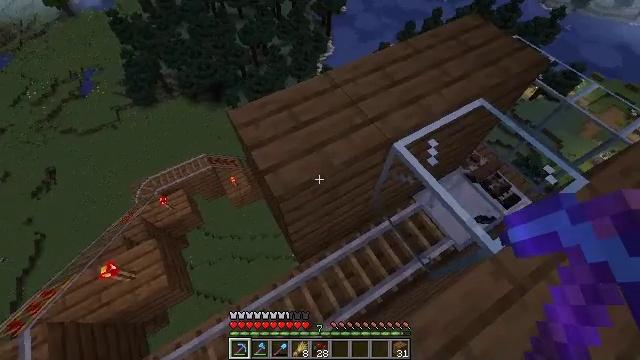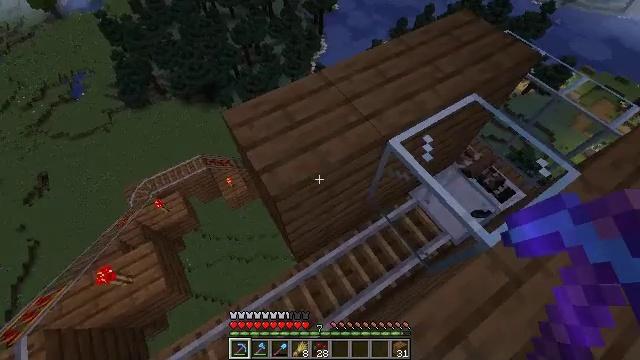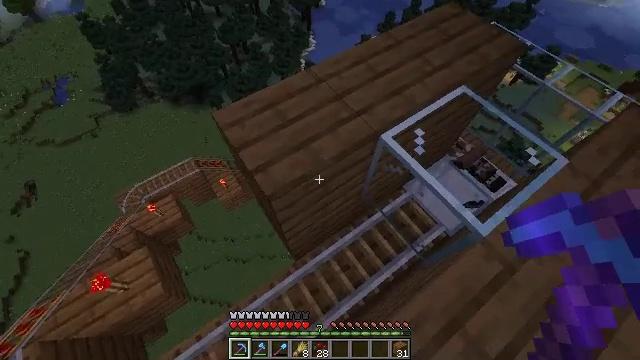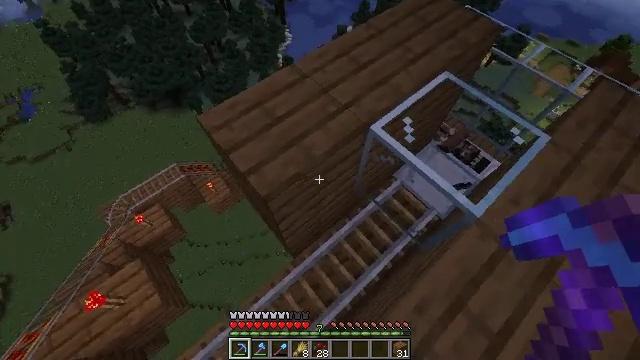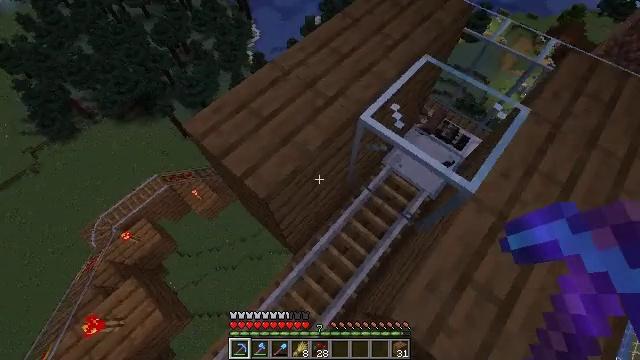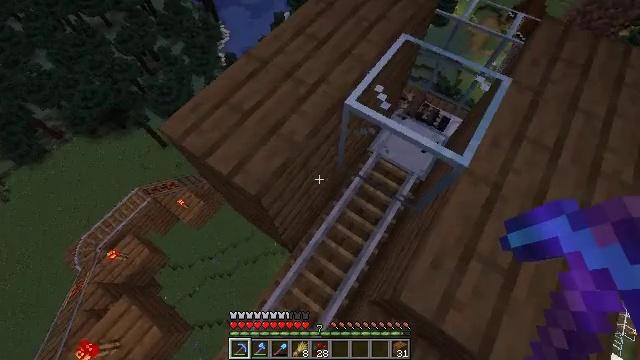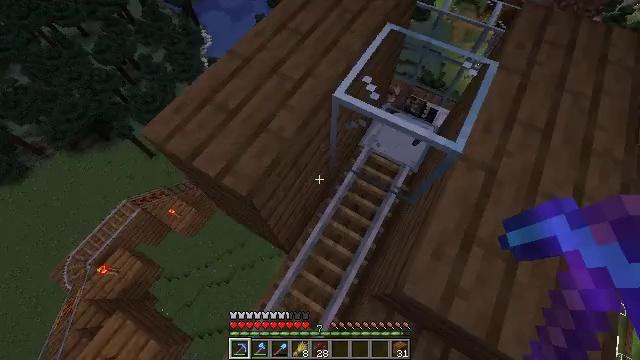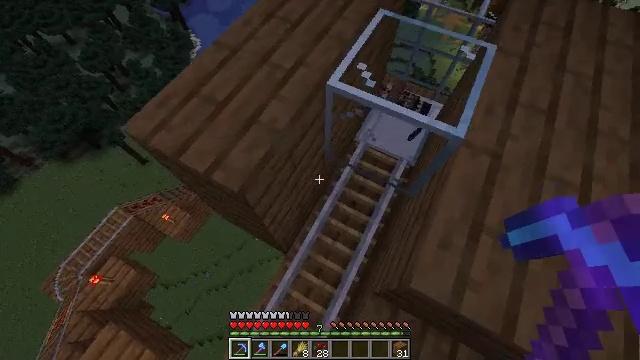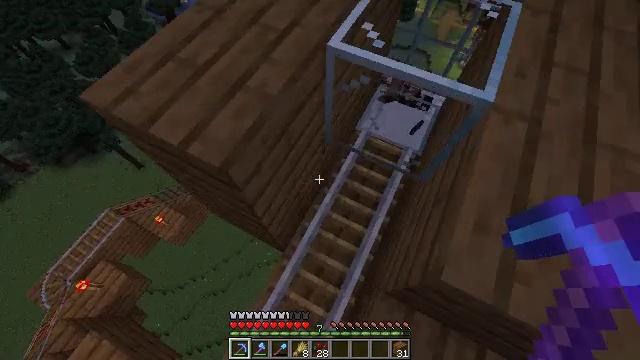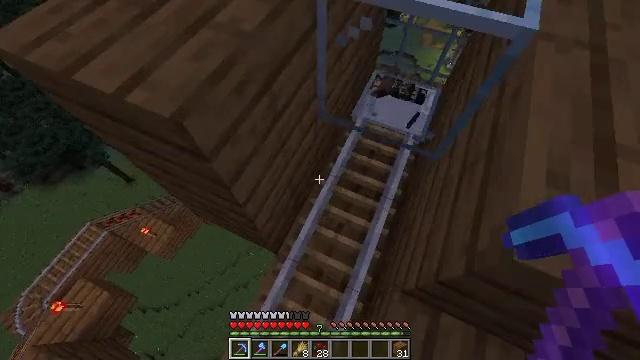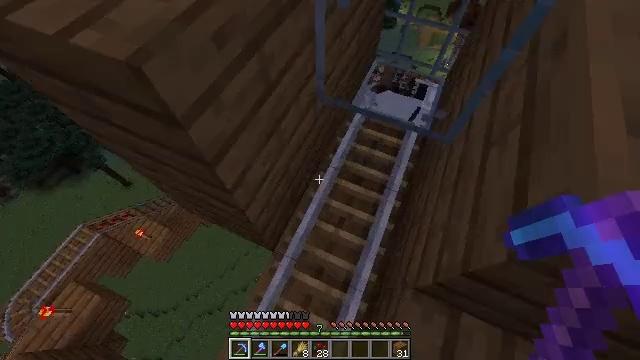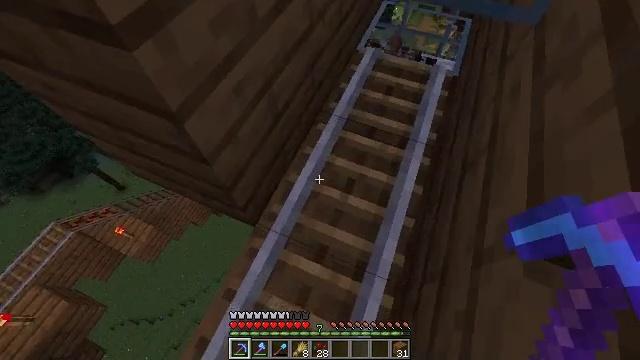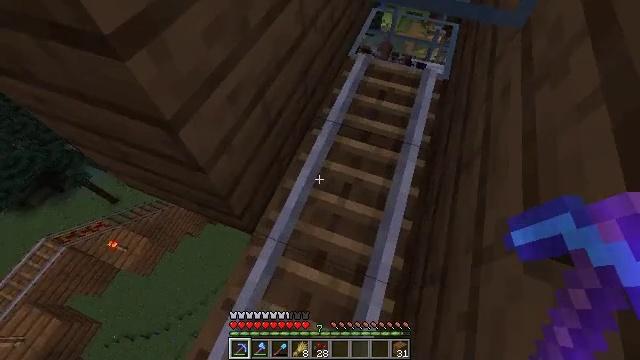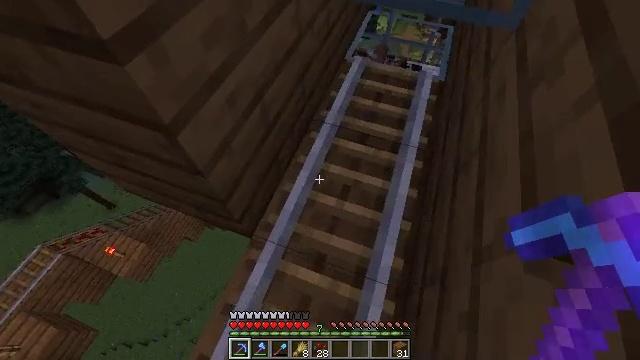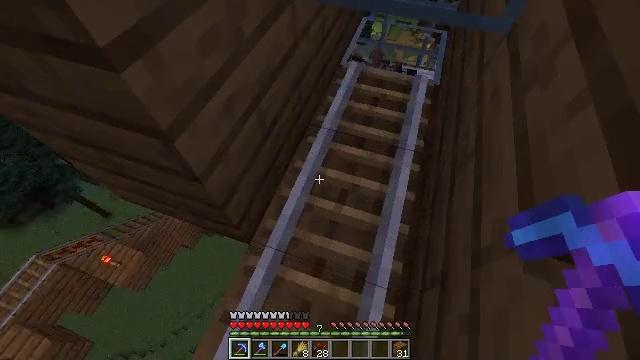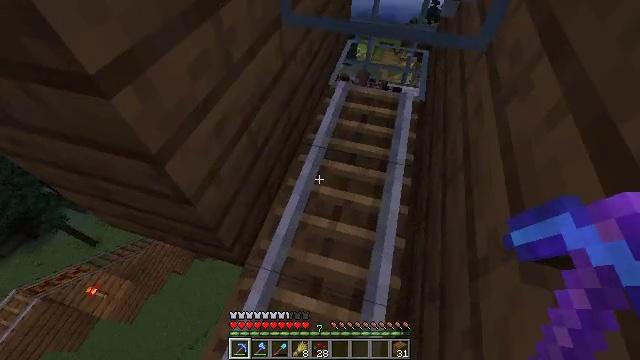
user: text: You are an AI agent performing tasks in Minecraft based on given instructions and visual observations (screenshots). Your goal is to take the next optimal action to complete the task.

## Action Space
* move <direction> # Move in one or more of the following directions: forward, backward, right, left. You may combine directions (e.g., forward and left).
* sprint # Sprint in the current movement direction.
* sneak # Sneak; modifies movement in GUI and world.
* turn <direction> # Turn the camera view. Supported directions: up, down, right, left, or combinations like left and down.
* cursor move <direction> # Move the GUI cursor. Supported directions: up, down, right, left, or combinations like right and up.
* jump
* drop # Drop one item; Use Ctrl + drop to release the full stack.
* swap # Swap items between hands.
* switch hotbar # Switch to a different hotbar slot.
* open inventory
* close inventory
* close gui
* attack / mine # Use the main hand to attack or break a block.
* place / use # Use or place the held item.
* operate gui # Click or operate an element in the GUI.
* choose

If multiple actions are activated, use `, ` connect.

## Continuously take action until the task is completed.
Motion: motion action
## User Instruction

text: Mine the glass to clear the view.
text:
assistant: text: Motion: turn right
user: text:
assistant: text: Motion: turn right
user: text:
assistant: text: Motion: move left, turn right and down
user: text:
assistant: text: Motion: turn right and down
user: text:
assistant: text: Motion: turn right
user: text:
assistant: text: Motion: turn right
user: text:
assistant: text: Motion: turn right
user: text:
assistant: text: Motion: no_op
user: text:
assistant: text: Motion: turn right and up
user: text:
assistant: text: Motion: no_op
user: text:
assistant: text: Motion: turn right
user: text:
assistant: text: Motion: turn right and up
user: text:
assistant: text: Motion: no_op
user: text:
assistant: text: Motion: turn right and up
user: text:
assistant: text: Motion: turn right and up
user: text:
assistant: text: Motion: turn right and up
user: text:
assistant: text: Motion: turn right and up
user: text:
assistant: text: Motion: turn up
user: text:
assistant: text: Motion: turn up
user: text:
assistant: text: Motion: turn up
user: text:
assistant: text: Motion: turn right and up
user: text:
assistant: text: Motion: turn right and up
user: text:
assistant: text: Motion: attack / mine
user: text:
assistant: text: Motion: attack / mine
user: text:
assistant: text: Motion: attack / mine
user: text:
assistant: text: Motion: attack / mine
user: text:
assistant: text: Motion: attack / mine
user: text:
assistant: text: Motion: attack / mine
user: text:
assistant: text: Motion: attack / mine
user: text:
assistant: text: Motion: attack / mine